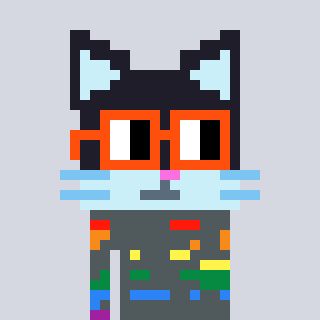
a pixel art character with square orange glasses, a cat-shaped head and a orange-colored body on a cool background